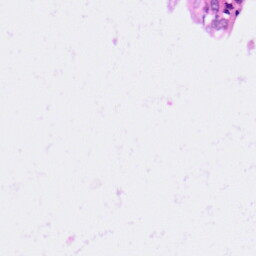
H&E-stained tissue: Pancreatic